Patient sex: F
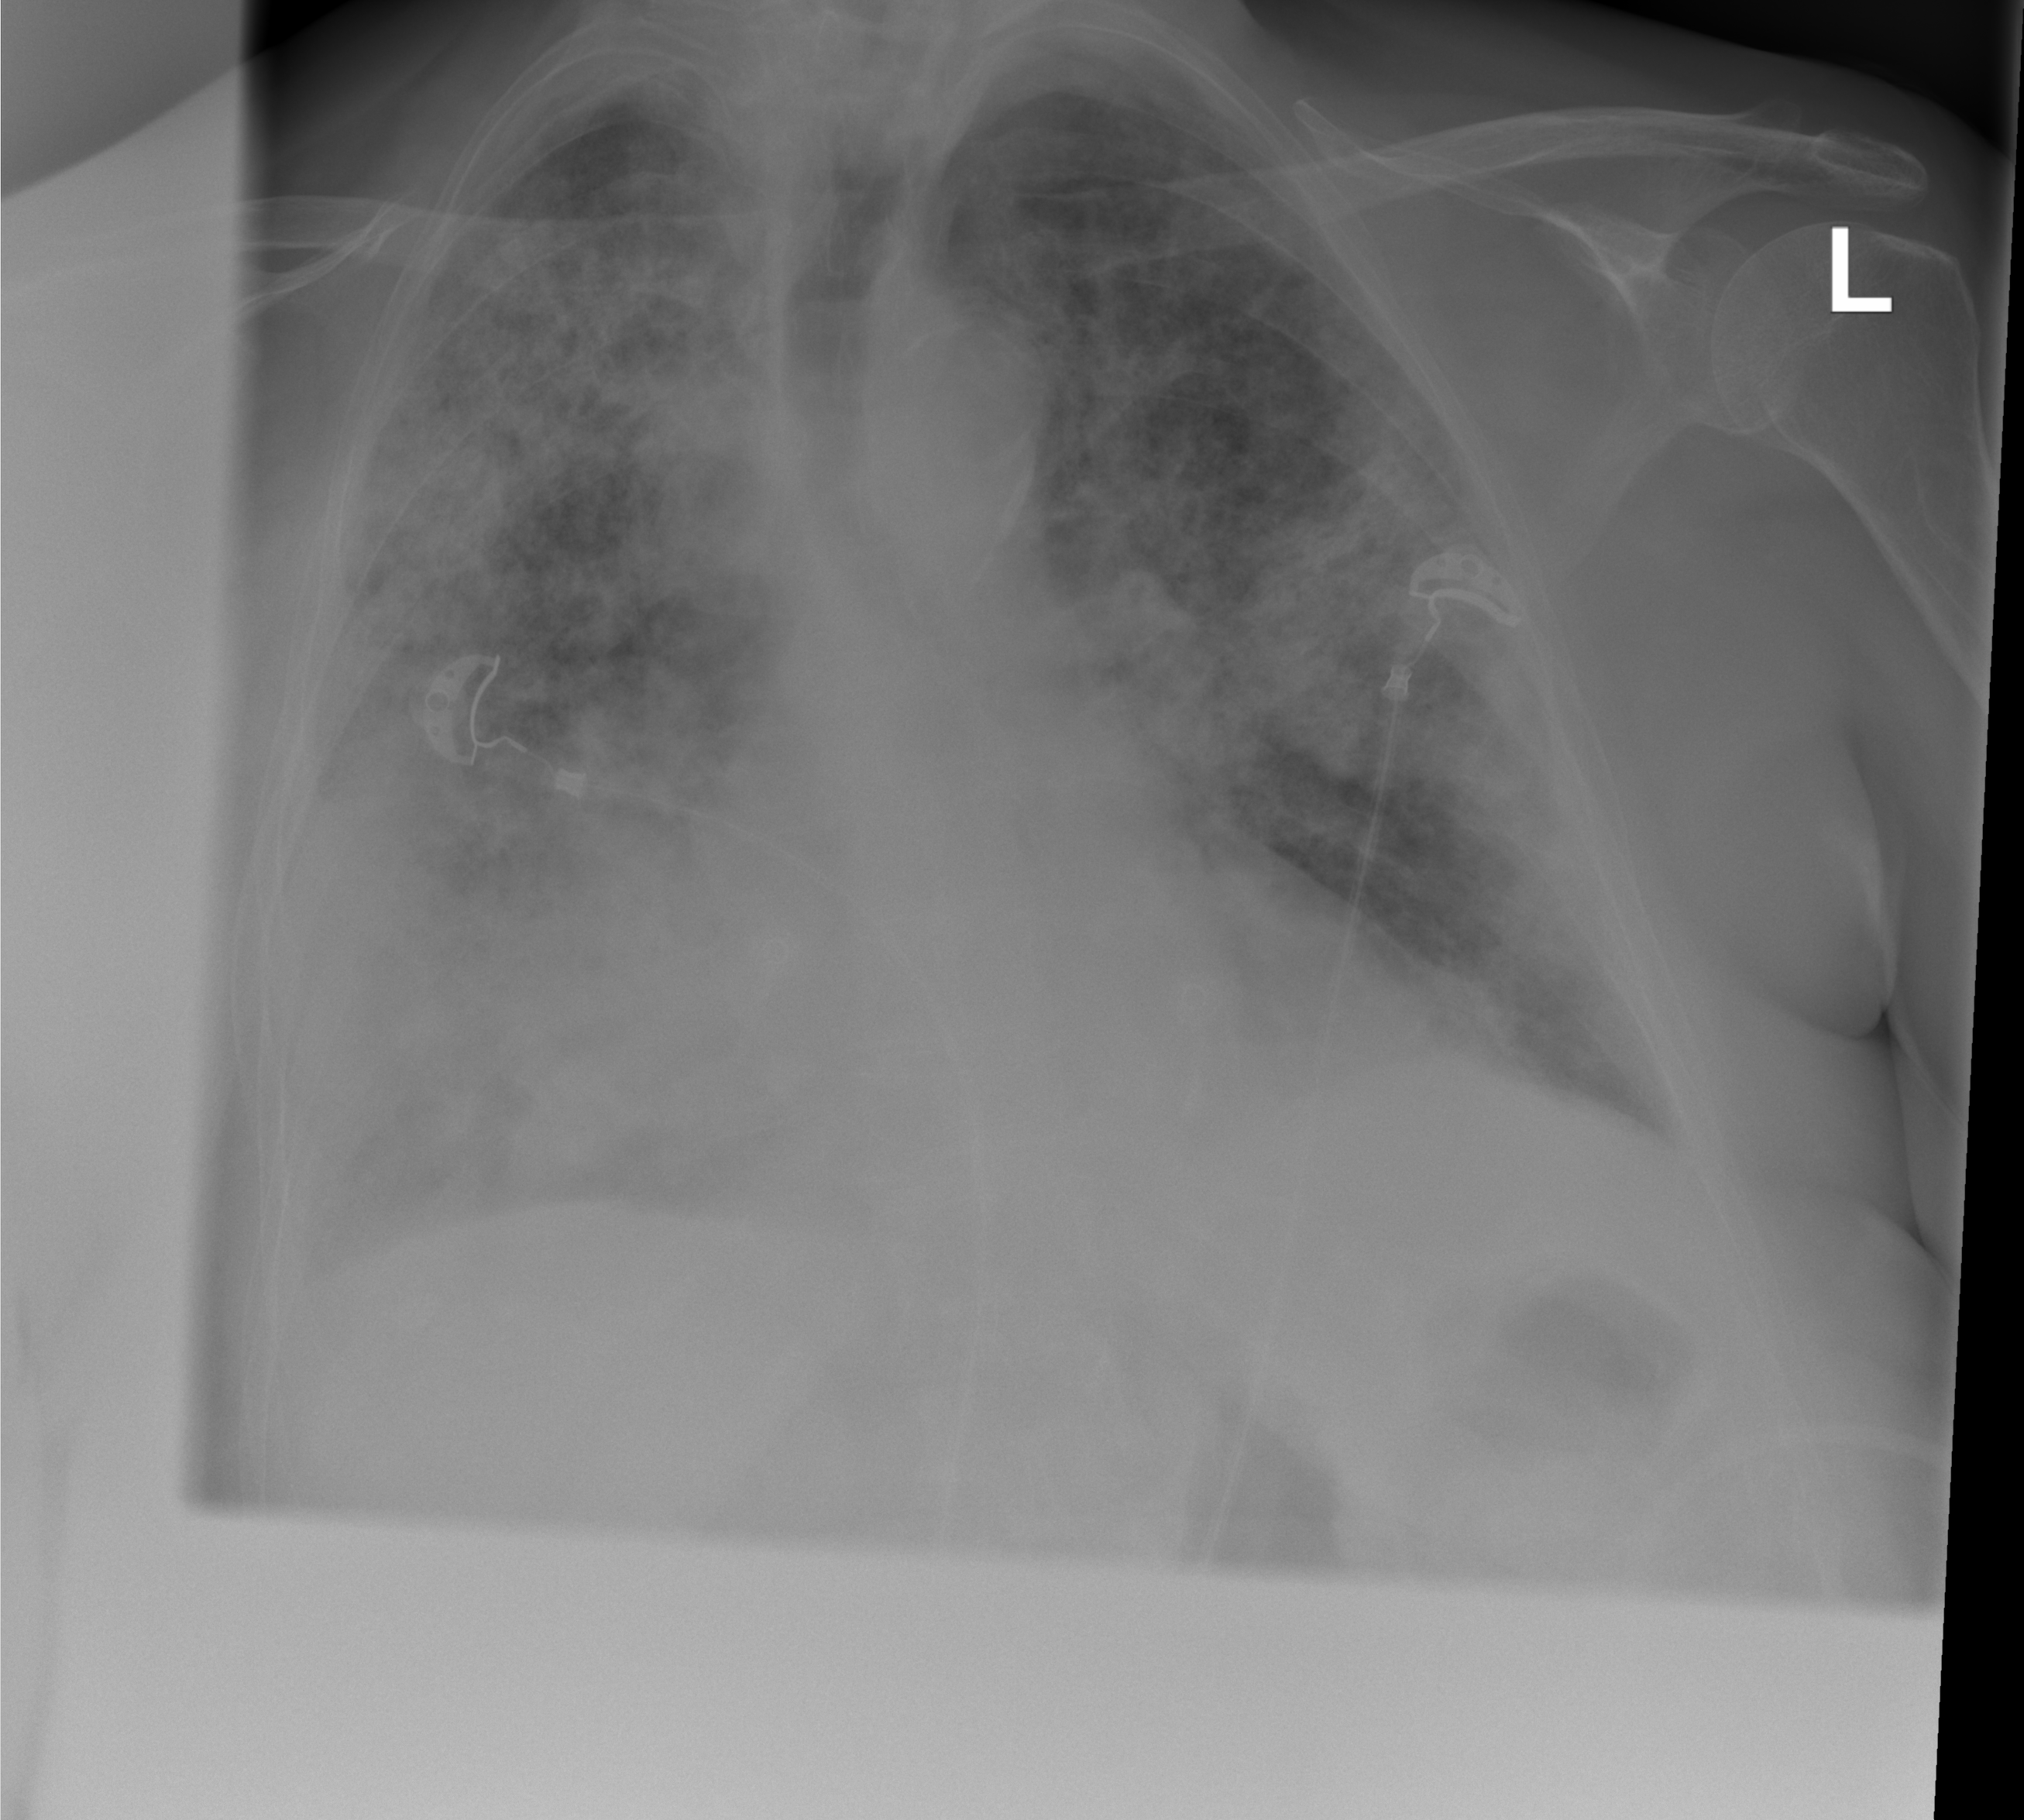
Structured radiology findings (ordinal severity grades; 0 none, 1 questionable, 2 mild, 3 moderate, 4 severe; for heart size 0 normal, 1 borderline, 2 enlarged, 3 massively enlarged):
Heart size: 0
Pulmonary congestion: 0
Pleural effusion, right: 2
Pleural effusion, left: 0
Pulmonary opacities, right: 4
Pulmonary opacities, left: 4
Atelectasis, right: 3
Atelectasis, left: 0